Aerial crown-view tile of a tropical tree (Barro Colorado Island, Panama), acquired 20250818:
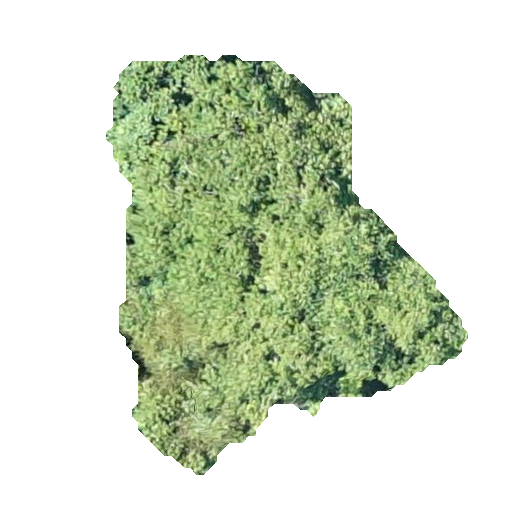
Species: Trattinnickia aspera
GBIF accepted scientific name: Trattinnickia aspera
Crown area: 136.464 m²